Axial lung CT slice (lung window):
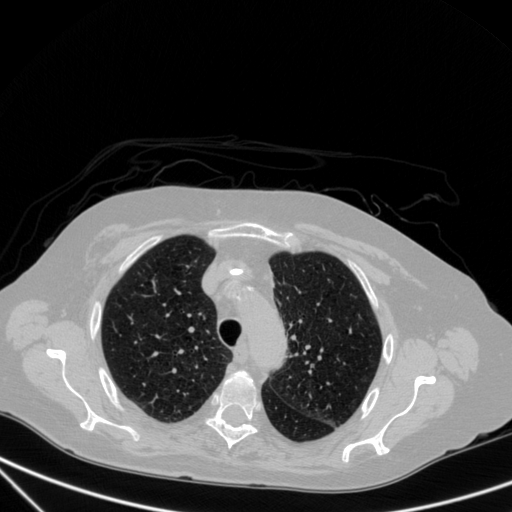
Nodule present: no